Question: how can i programmatically show/hide this opaque view from ?

Probably in 'searchDisplayControllerWillBeginSearch' or 'searchDisplayControllerDidBeginSearch' i need to set something... but what?
thanks.
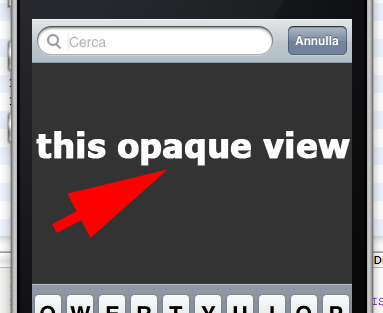
Answer: using 'UIKeyboardWillAppearNotification'.
'''
[[NSNotificationCenter defaultCenter] addObserver:self selector:@selector(keyboardWillShow) name:UIKeyboardWillShowNotification object:nil];
'''
OpaqueView is an with alpha = 0.8.
'''
- (void) keyboardWillShow {
for( UIView *subview in self.view.subviews ) {
if( [subview isKindOfClass:[UIControl class]] ) {
UIControl *v = (UIControl*)subview;
if (v.alpha < 1) {
v.hidden = YES;
}
}
}
}
'''
I used this problem.... any other idea !
thanks.